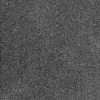
Atmospheric dust classification: dusty